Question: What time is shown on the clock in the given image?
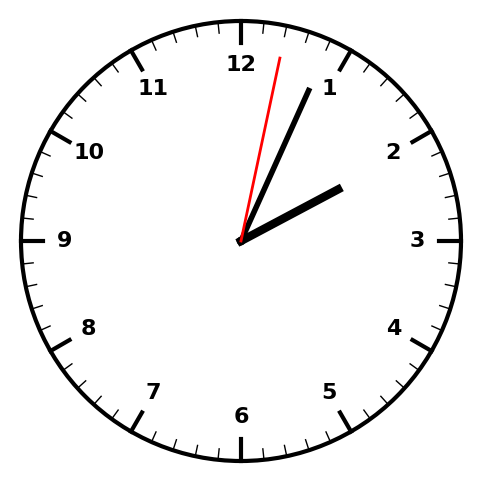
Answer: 02:04:02